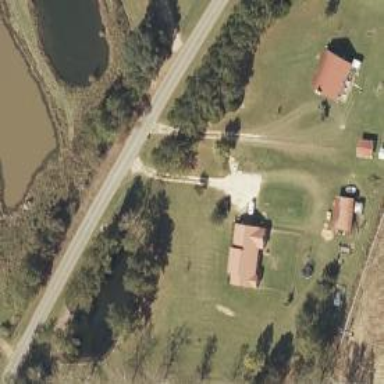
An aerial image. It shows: Driveway.